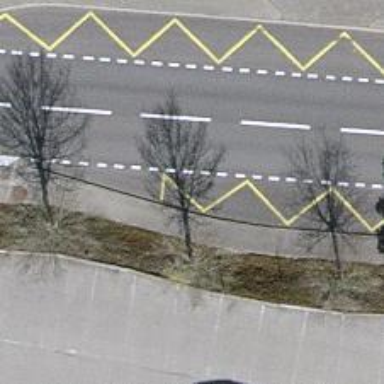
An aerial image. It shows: Bus stop with shelter.